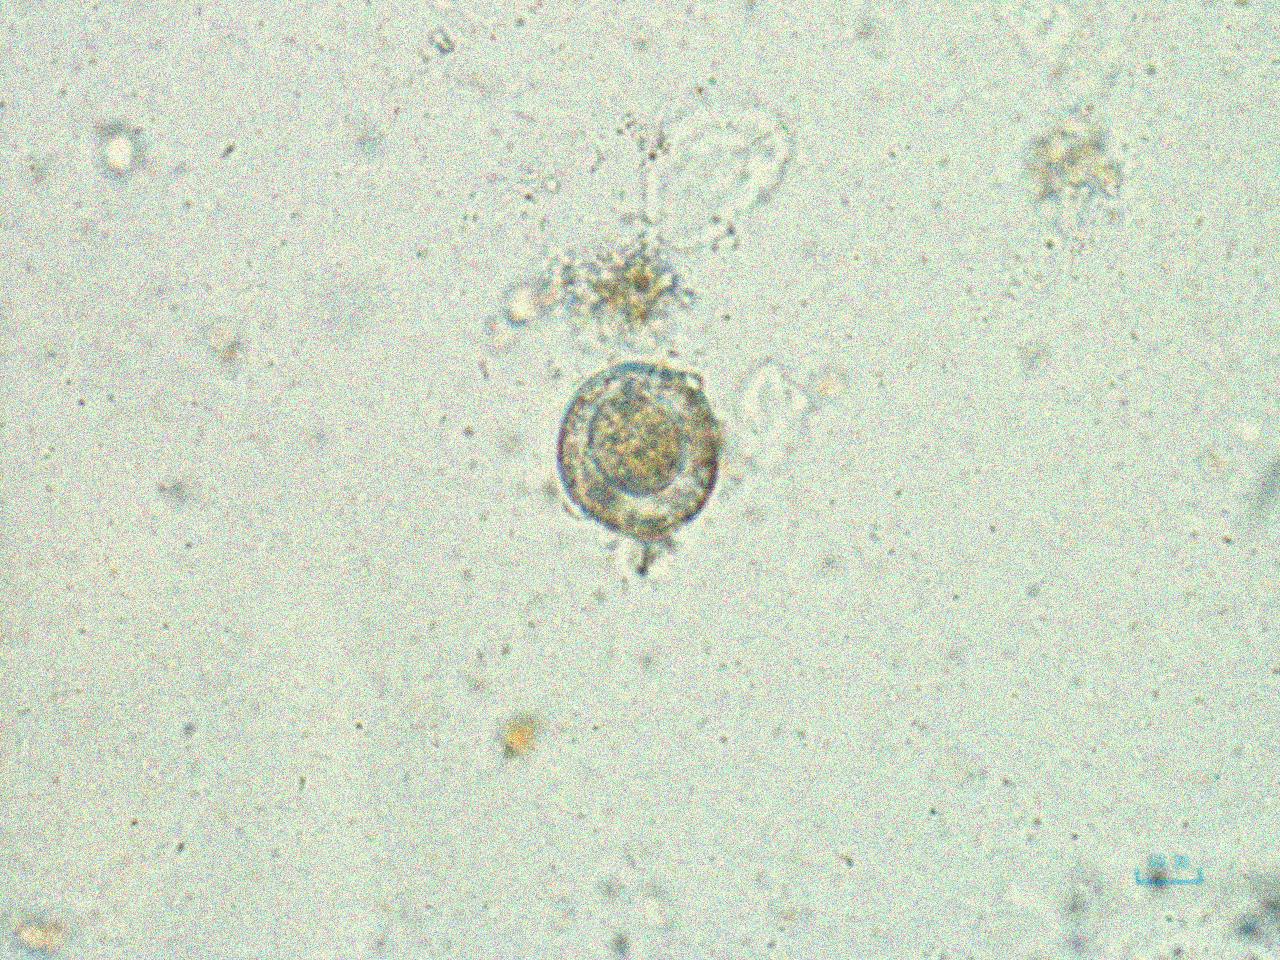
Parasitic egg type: Hymenolepis nana